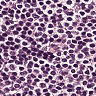
Metastatic tissue present: no